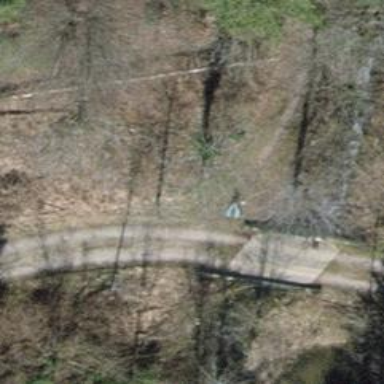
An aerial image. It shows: Track road on concrete bridge with grade 1 track type.